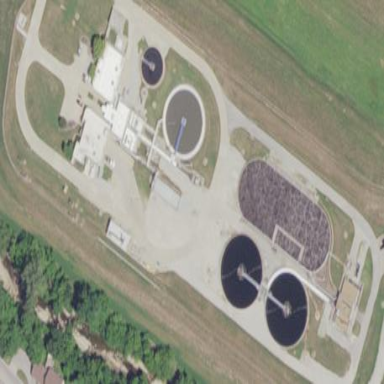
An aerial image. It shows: Wastewater plant.